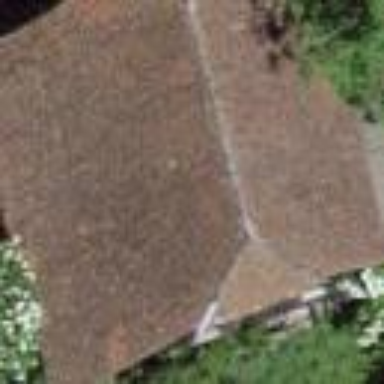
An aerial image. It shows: Barn.